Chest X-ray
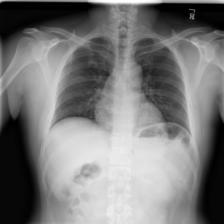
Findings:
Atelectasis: negative
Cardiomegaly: negative
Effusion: negative
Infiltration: negative
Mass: negative
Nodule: negative
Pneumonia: negative
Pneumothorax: negative
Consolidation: negative
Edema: negative
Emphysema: negative
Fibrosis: negative
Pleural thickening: negative
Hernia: negative